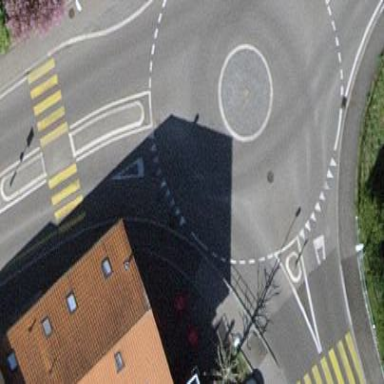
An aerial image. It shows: Primary highway intersecting roundabout.